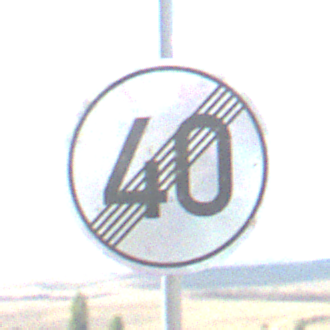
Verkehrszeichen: EndeGeschwindigkeit40
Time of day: Midday
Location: Outdoor (Nature)
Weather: PartlyCloudy
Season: NotSpecified
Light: Natural